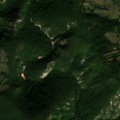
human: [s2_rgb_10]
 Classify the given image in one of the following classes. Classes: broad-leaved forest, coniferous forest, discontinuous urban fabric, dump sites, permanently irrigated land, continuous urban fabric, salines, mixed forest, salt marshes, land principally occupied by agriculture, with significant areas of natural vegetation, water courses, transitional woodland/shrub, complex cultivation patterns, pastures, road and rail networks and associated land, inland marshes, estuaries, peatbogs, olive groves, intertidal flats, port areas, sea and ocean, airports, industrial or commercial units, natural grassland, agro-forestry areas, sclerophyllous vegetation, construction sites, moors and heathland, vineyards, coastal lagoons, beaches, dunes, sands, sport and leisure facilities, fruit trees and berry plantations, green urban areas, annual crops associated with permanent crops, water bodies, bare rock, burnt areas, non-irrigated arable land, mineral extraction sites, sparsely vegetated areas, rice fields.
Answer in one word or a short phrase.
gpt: complex cultivation patterns, broad-leaved forest, transitional woodland/shrub